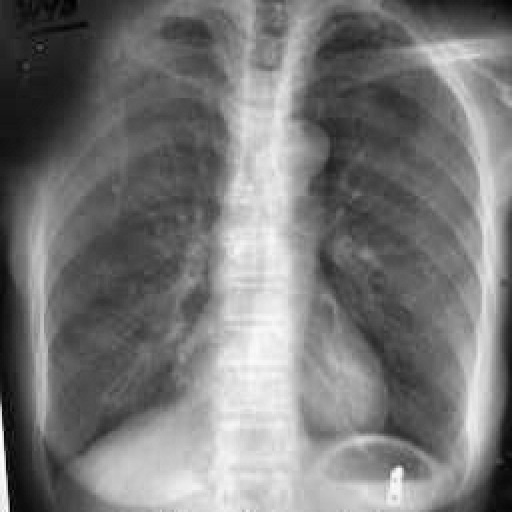
Finding: TUBERCULOSIS